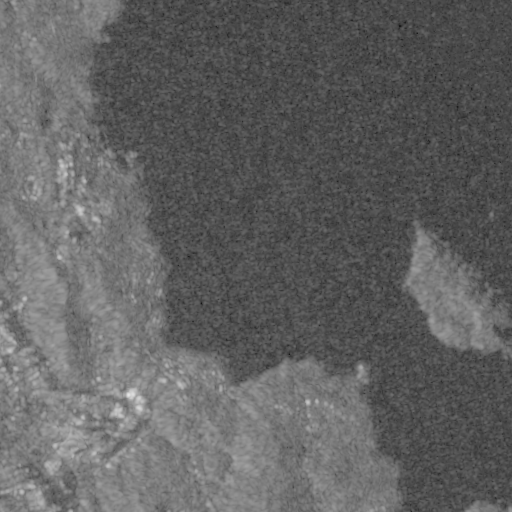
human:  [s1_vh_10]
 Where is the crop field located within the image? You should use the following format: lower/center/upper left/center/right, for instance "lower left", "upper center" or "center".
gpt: The crop field is located in the upper left of the image.
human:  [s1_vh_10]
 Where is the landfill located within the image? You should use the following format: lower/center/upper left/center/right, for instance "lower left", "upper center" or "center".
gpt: The landfill is located in the lower center of the image.
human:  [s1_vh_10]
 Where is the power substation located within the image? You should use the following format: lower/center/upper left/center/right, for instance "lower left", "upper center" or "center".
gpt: The power substation is located in the lower left of the image.
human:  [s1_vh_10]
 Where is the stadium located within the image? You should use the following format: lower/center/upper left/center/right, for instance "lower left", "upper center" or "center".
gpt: The stadium is located in the lower left of the image.
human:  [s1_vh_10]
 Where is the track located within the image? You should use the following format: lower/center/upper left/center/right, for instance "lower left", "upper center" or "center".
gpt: The track is located in the left of the image.
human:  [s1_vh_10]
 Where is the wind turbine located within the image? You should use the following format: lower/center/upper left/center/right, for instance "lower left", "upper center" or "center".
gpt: The wind turbine is located in the upper left of the image.
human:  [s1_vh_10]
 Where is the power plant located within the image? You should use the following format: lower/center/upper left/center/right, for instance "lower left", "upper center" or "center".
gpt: There is no power plant in the image.

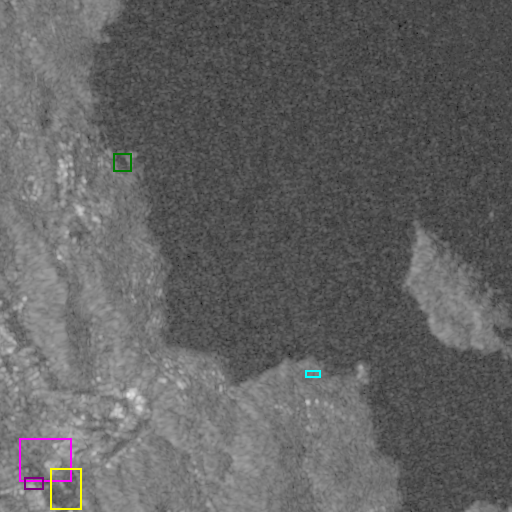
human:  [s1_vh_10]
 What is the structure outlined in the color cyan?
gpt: The structure outlined in cyan is a landfill.
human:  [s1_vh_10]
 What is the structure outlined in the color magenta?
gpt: The structure outlined in magenta is a park.
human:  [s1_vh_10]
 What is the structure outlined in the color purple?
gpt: The structure outlined in purple is a parking lot.
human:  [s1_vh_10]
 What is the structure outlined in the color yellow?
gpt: The structure outlined in yellow is a stadium.
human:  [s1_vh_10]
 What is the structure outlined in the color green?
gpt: The structure outlined in green is a track.
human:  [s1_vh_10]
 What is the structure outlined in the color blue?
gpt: There is no blue outline.